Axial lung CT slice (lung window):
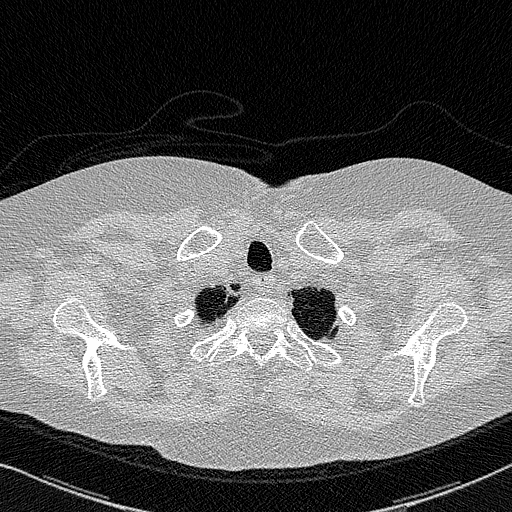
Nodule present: no